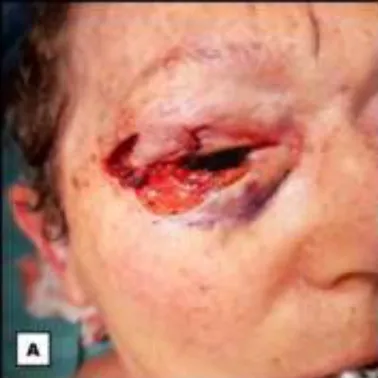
First stage of the periocular reconstruction. A: Intraoperative photograph showing the modified myocutaneous Tenzel flap advanced into the defect of the upper eyelid to reconstruct the anterior lamella. Posterior to this flap lie the superior component of the Y-shaped periosteal and temporal fascia sling, as well as the advanced palpebral mucosa which is sutured to the inferomedial border of the flap.
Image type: medical_photograph (other_medical_photograph)